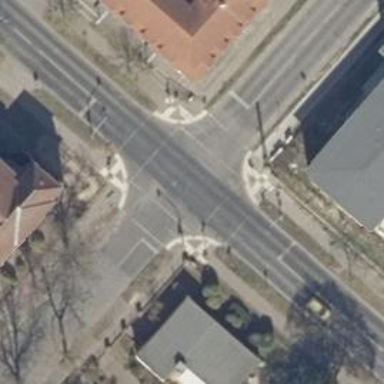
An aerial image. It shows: Crossing with traffic signals.